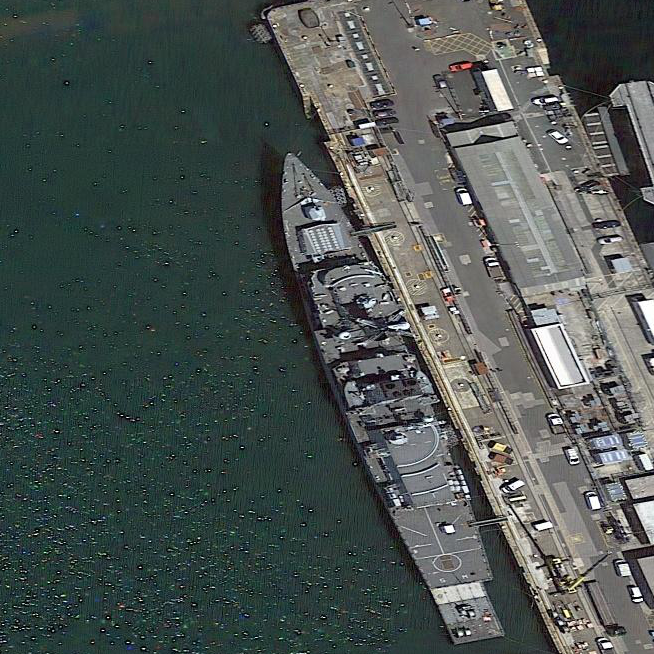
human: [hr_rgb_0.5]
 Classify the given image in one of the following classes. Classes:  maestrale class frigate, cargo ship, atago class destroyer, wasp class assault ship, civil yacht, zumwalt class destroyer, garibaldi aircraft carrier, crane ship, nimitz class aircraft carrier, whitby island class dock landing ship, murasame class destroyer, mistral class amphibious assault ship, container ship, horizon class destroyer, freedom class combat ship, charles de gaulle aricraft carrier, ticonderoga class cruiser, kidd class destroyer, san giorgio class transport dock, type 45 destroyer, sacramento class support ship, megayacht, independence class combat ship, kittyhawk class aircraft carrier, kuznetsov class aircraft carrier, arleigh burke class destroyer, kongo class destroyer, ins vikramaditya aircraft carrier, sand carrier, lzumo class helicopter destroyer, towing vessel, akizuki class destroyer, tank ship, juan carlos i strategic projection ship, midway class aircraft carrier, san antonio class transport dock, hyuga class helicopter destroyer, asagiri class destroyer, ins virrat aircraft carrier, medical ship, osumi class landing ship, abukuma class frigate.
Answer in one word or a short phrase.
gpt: Type 45 destroyer